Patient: sex M, age 58
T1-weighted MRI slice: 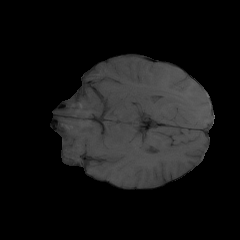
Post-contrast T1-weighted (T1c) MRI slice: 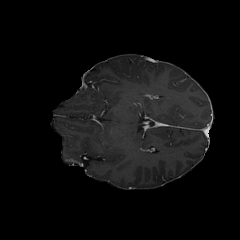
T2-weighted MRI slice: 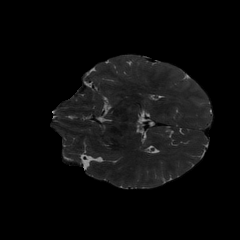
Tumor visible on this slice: no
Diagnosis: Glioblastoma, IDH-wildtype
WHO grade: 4